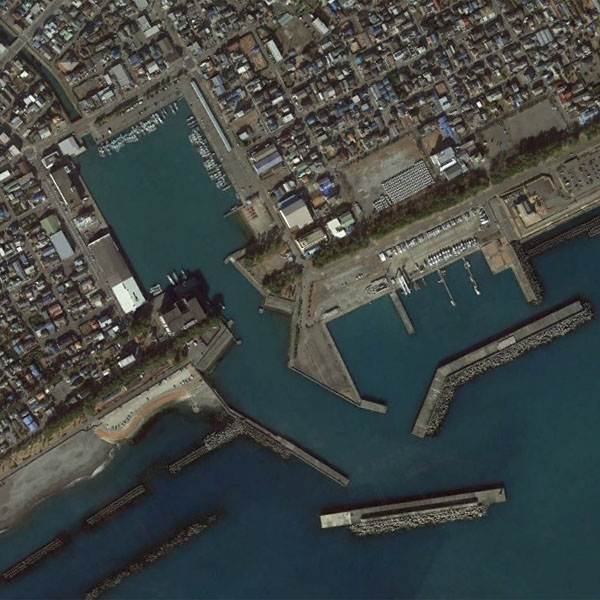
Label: Port